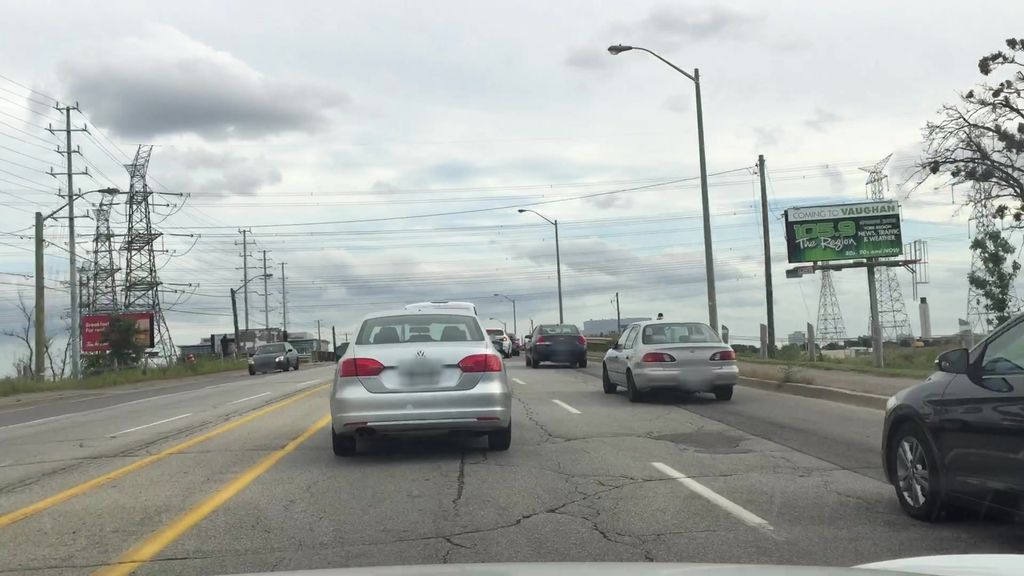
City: toronto